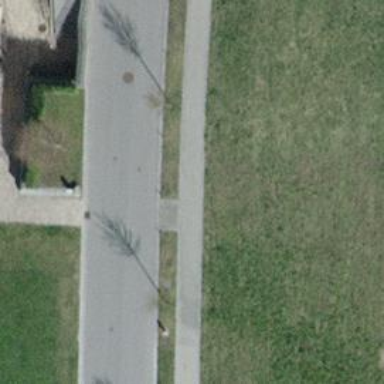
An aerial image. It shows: Compacted path road.